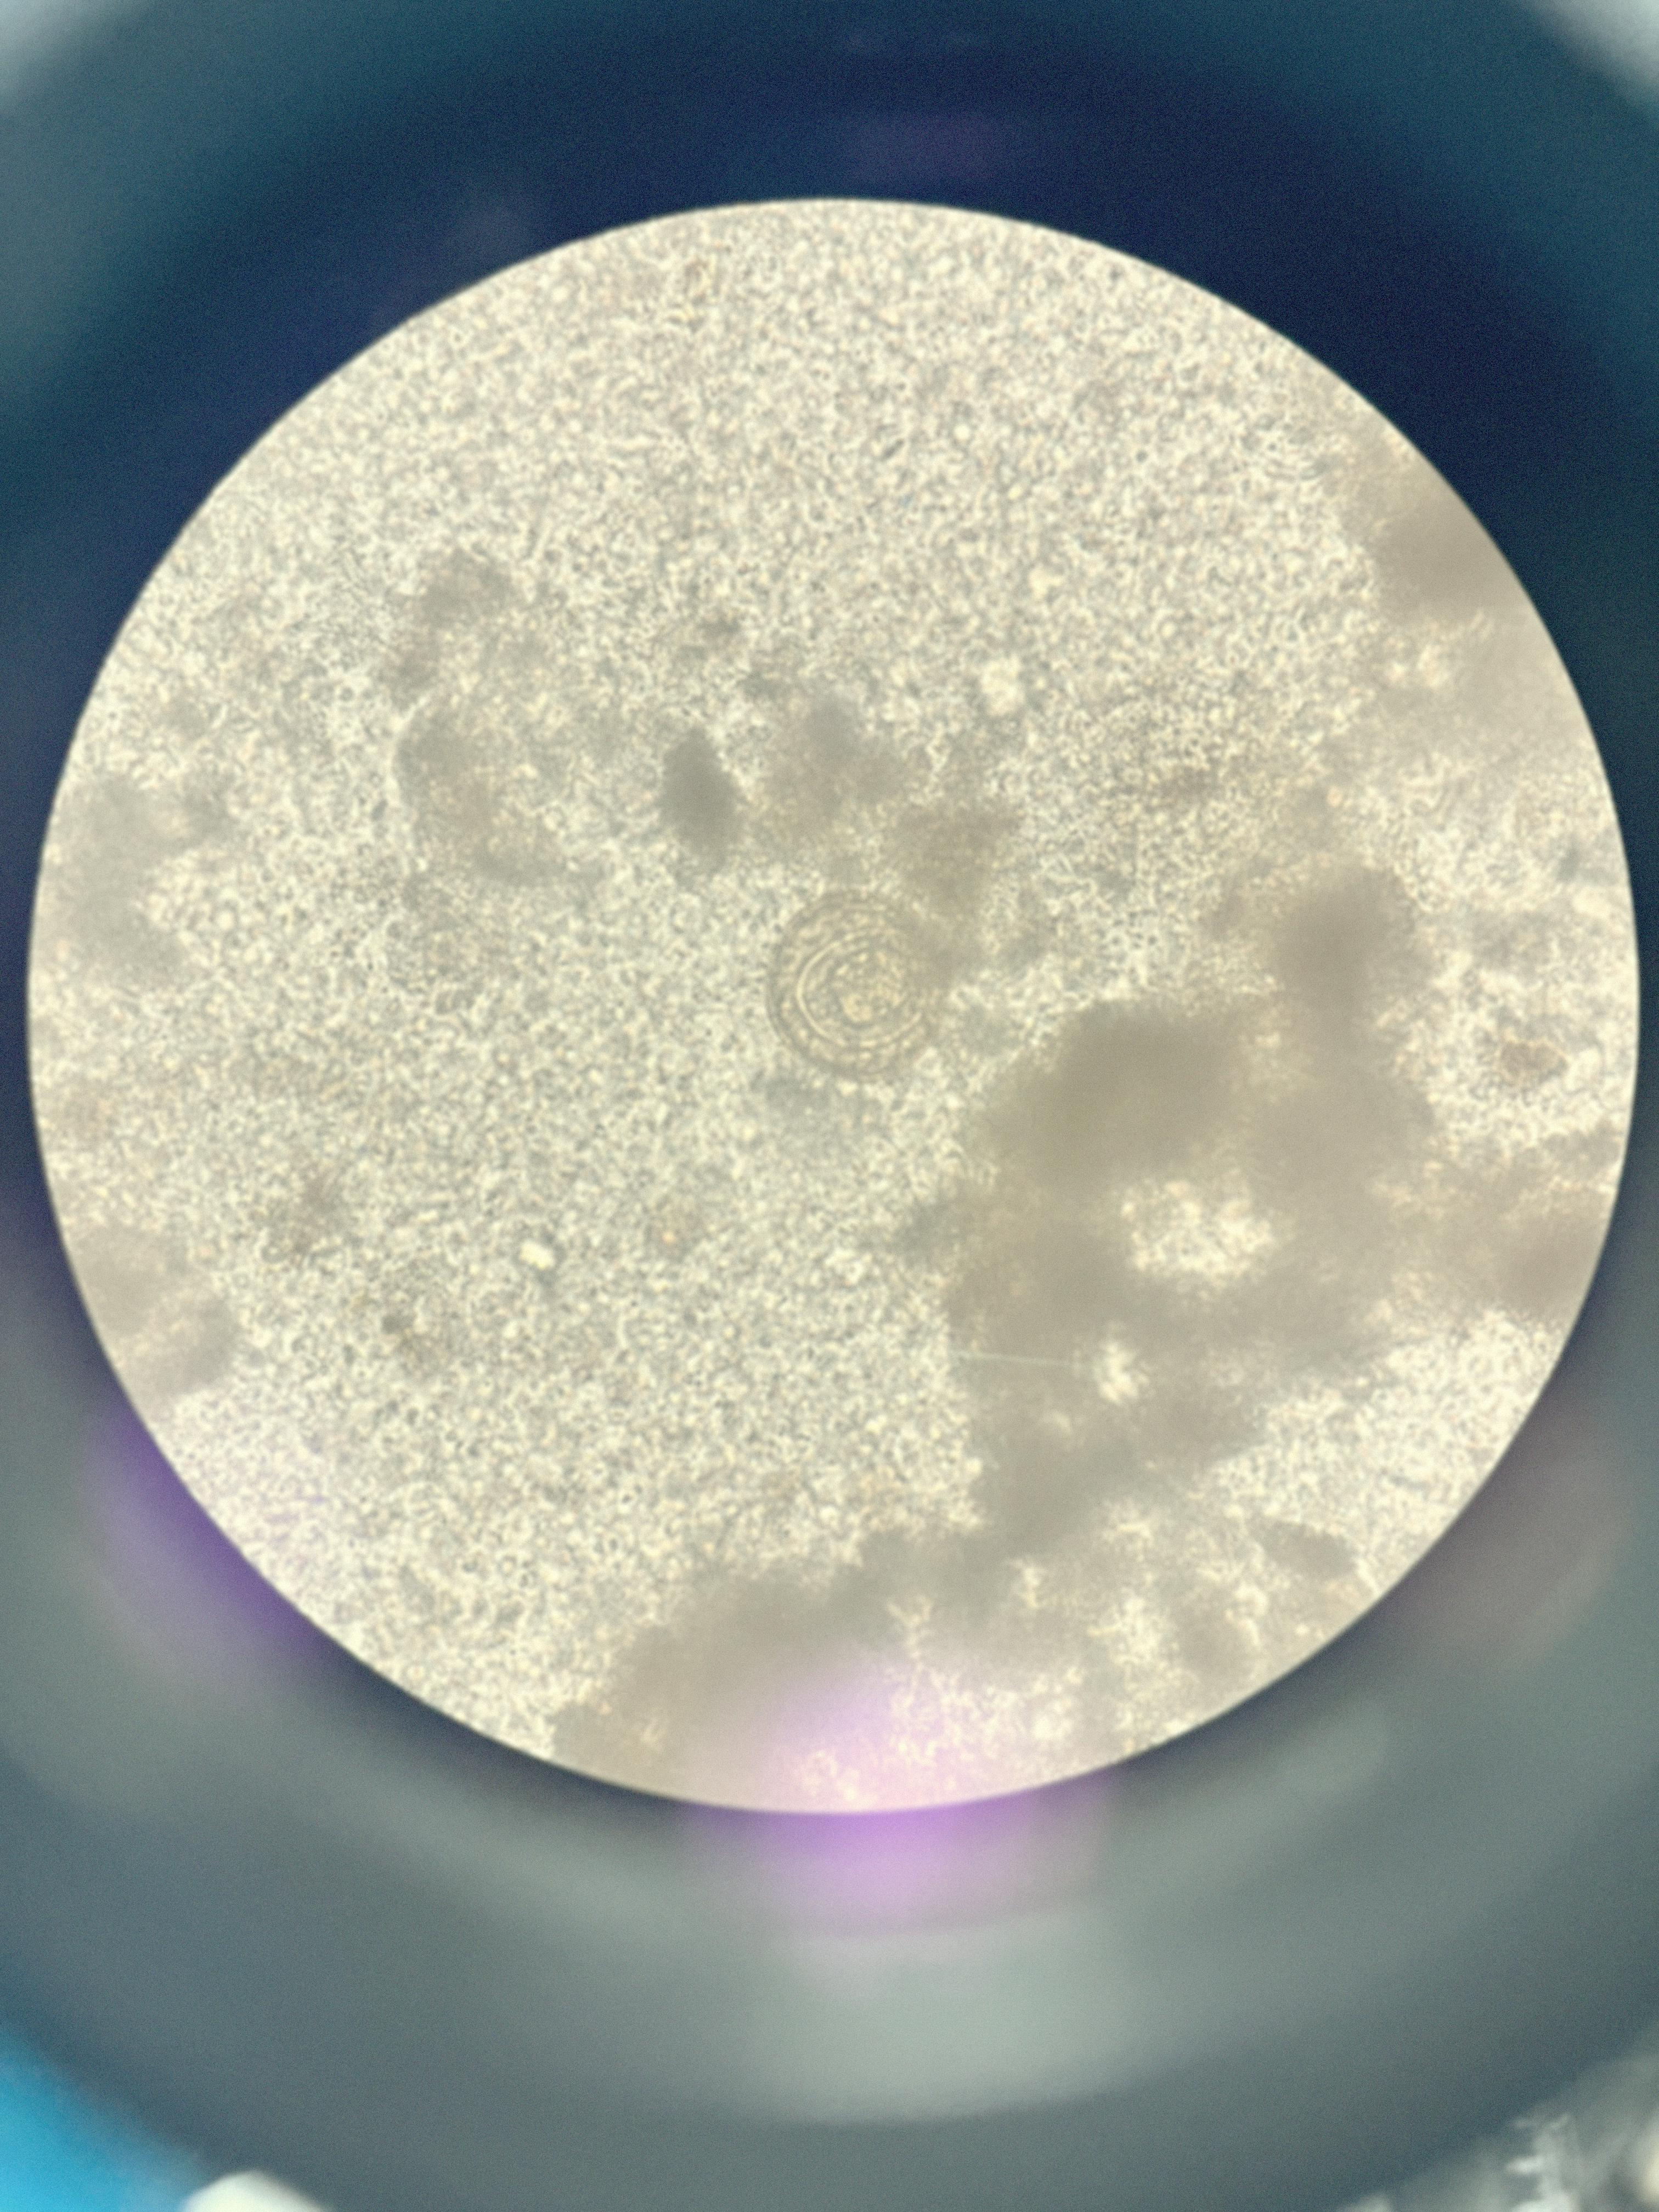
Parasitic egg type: Hymenolepis diminuta